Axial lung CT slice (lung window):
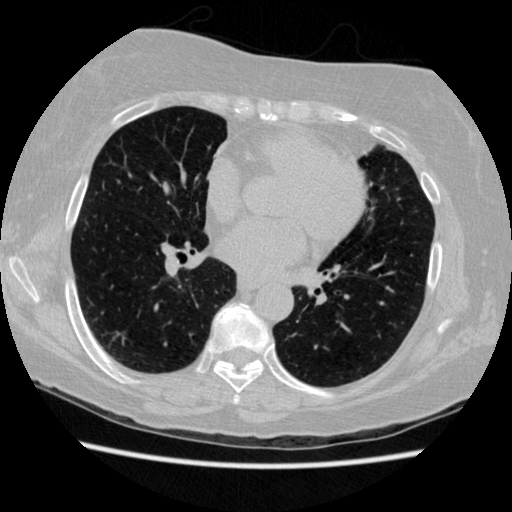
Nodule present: no